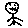
Label: flower